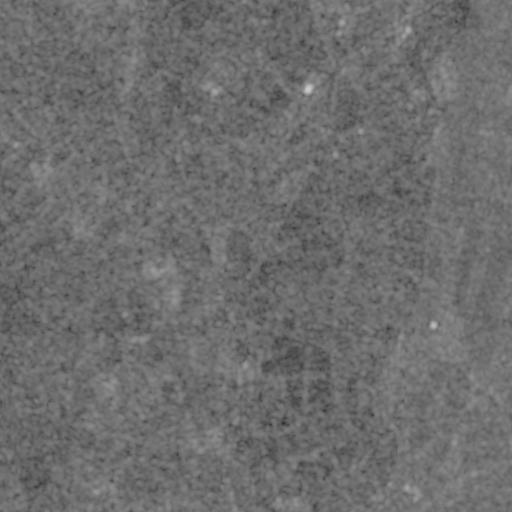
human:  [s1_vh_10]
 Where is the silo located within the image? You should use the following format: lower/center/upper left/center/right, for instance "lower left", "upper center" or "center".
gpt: The silo is located in the lower left of the image.
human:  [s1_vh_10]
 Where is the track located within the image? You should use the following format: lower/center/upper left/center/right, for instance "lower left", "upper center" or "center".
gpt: The track is located in the center of the image.
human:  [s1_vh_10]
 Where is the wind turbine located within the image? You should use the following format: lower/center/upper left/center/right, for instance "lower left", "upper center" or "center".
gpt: The wind turbine is located in the center left of the image.
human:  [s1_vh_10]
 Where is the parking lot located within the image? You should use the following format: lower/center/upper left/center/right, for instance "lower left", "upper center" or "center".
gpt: There is no parking lot in the image.

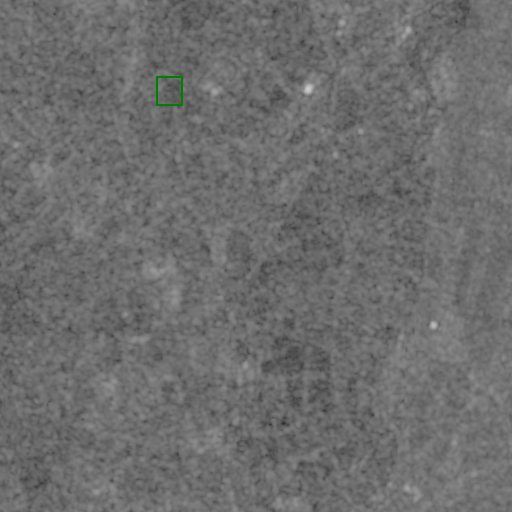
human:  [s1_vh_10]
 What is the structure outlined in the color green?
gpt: The structure outlined in green is a park.
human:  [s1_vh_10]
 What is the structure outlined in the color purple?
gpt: There is no purple outline.